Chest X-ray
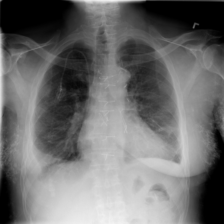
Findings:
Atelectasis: positive
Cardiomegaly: negative
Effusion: positive
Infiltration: negative
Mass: negative
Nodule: negative
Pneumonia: negative
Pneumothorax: negative
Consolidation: negative
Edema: negative
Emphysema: negative
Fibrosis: negative
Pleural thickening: negative
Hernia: negative